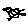
Label: bird